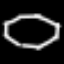
Label: octagon